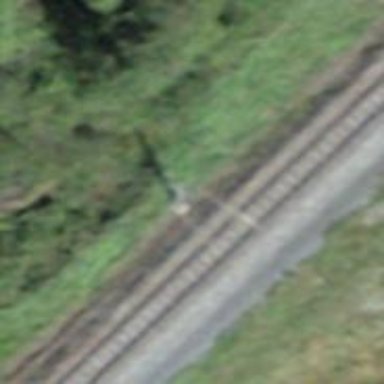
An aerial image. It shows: Power pole.